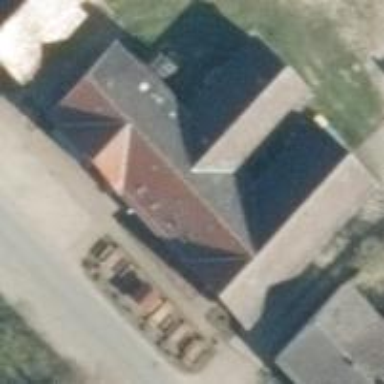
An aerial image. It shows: Pub.